Question: I have cursor that show above 'Selectmenu' when clicking many times above this 'Selectmenu'?

And this some code
'''
<center>
<table width="100%">
<tr>
<td style="width: 30%;">
<label for="Column1" class="select PSettinglabel">
Column 1</label>
</td>
<td style="width: 70%;">
<div class="dropdowncssclass" >
<select name="Column1" id="Column1" data-native-menu="true">
<option value="SymbolName">Symbole Name</option>
<option value="SymbolID">Symbole ID</option>
<option value="Symbol">Symbole ID & Name</option>
</select>
</div>
</td>
</tr>
</table>
<center>
'''
This is PhoneGap Application under iOS.
Please, any one faced this issue and found solution tell me about the solution?
Also, Any suggestion would be helpful?
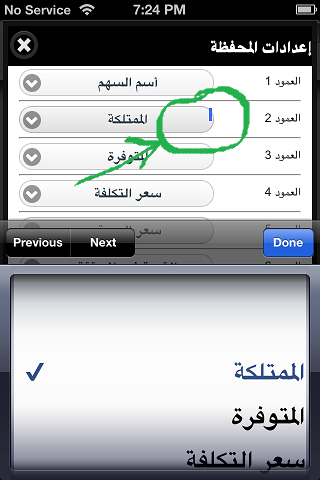
Answer: I don't think this is a cursor. jQuery Mobile style nor select box don't have a inner element capable of showing a blinking cursor.
I think you have a problem with your implementation of select box styling and that "cursor" is just a span selection.
If I am correct this css should help you:
'''
* {
-webkit-touch-callout: none;
-webkit-user-select: none;
-khtml-user-select: none;
-moz-user-select: none;
-ms-user-select: none;
user-select: none;
}
'''